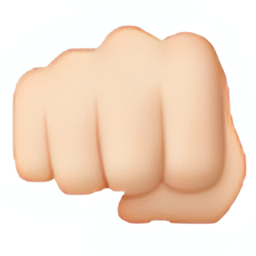
Name: fisted hand sign
Emoji: 👊🏻
Group: People & Body
Sub-group: hand-fingers-closed